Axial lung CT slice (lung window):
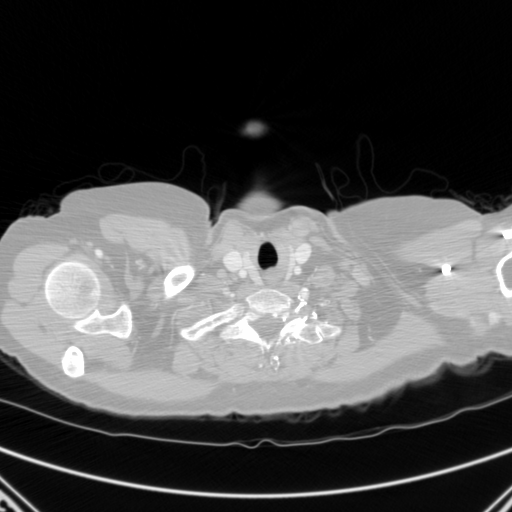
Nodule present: no